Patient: sex F, age 43
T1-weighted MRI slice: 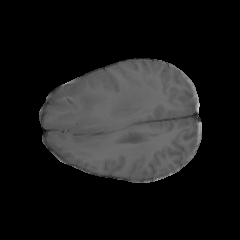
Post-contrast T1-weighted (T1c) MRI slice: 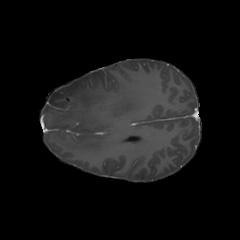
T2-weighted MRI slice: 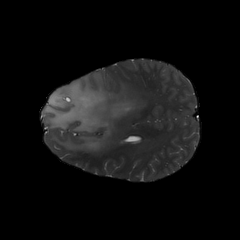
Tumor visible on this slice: yes
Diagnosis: Astrocytoma, IDH-mutant
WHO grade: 3